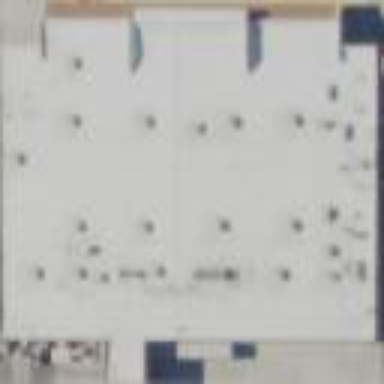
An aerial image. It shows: Retail building.